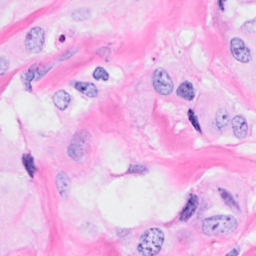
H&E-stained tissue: Breast